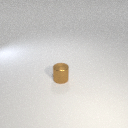
small brown metal cylinder